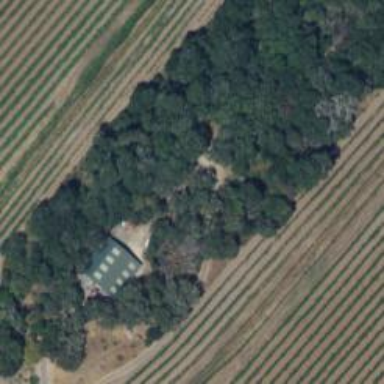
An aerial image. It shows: Vineyard with grape crops.